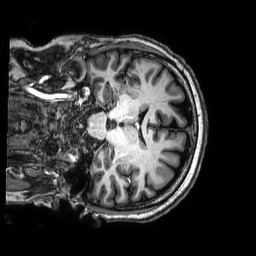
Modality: T1w
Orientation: coronal
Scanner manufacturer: philips
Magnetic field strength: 3 T
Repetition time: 0.008 s
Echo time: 0.003528 s